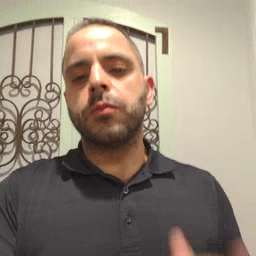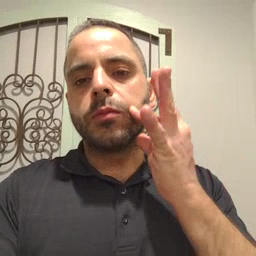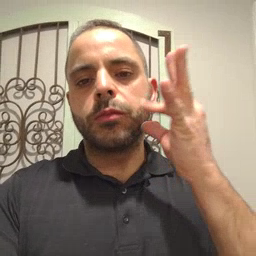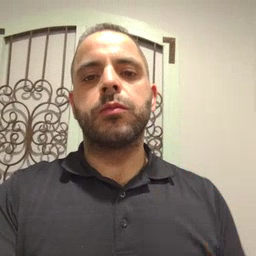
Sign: cat